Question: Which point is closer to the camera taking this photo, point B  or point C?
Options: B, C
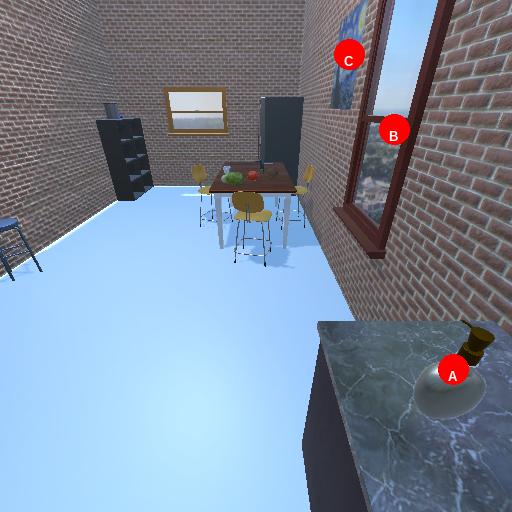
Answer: B